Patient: sex F, age 71
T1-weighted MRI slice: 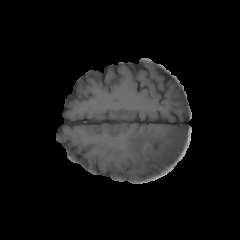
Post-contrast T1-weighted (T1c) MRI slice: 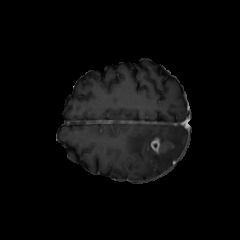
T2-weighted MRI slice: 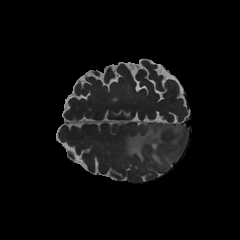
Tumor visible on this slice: yes
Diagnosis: Glioblastoma, IDH-wildtype
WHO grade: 4